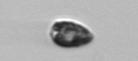
Label: Cryptophyta